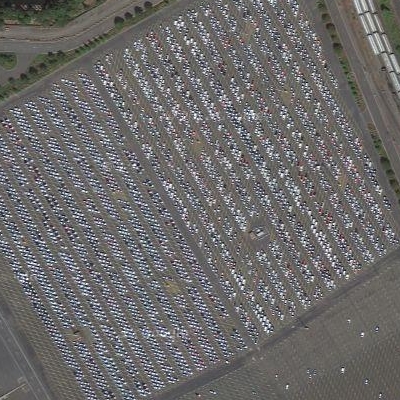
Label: Parking